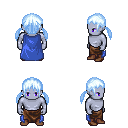
a pixel art fantasy rpg character, male body template, dark elf, purple skin, blue cape, robe skirt, white cyan twin-tailed hairstyle, brown shoes, four views (front, back, left, right), 2x2 character sprite sheet, small pixel art, hard edges, no anti-aliasing